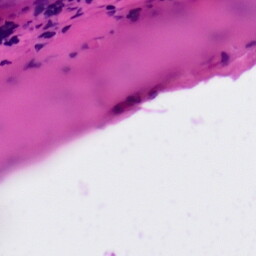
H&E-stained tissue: Tonsil